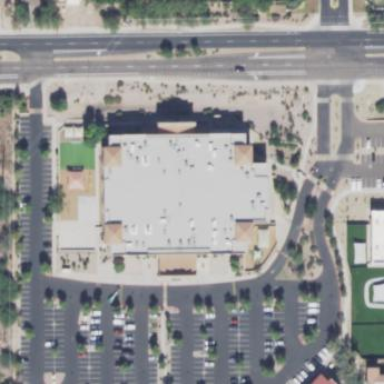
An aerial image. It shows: Building that is place of worship.